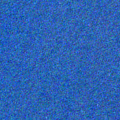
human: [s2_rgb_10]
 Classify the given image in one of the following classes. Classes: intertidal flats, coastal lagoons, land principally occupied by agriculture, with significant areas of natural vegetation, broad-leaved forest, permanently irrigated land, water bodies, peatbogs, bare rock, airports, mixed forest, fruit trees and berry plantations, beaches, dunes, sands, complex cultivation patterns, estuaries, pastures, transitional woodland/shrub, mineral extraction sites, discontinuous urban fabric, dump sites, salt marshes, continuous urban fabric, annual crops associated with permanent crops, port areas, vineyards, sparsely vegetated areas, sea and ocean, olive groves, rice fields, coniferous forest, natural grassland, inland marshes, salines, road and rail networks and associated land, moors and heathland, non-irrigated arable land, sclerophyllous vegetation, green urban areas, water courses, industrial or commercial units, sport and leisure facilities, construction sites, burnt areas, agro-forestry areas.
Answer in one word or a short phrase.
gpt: sea and ocean